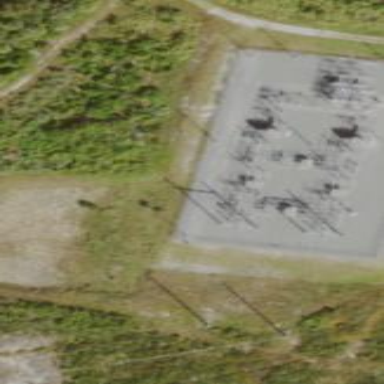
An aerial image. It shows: Outdoor industrial power substation.